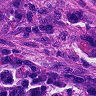
Metastatic tissue present: yes